Field crop: maize
Growth stage: 2
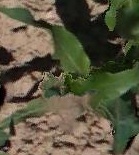
Species: maize